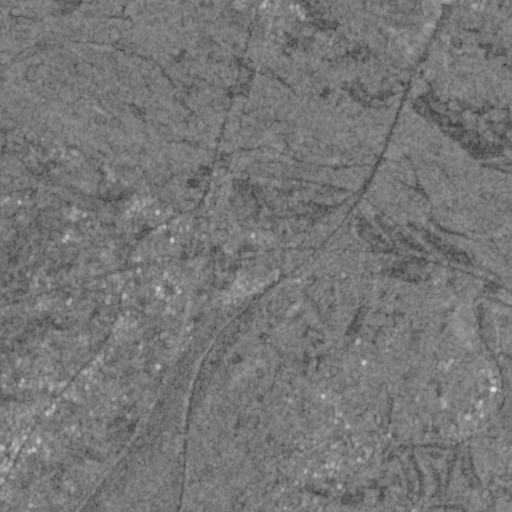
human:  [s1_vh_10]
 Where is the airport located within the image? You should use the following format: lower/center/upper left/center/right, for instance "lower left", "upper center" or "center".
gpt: The airport is located in the lower right of the image.
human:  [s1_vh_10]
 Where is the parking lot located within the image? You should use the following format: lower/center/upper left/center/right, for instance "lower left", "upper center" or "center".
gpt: The parking lot is located in the lower right of the image.
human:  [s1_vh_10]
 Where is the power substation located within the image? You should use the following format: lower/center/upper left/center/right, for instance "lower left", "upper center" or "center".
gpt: The power substation is located in the center left of the image.
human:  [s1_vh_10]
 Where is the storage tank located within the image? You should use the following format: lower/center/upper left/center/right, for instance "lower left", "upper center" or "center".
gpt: The storage tank is located in the lower center of the image.
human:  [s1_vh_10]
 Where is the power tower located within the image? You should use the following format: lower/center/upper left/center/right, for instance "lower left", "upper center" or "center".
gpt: There is no power tower in the image.

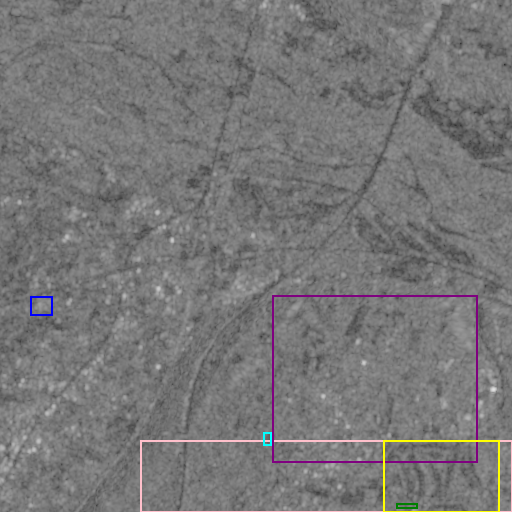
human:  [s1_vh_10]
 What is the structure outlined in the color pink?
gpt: The structure outlined in pink is an airport.
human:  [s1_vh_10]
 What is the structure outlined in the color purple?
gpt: The structure outlined in purple is a crop field.
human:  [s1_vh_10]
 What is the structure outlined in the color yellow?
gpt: The structure outlined in yellow is a park.
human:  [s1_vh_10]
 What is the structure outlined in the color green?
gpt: The structure outlined in green is a parking lot.
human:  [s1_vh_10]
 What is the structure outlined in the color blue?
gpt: The structure outlined in blue is a power substation.
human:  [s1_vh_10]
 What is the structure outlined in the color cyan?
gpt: The structure outlined in cyan is a track.
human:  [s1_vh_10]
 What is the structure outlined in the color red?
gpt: There is no red outline.